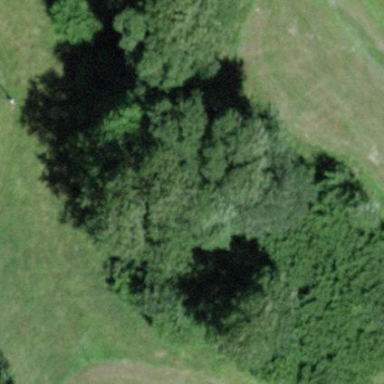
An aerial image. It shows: Forest area.